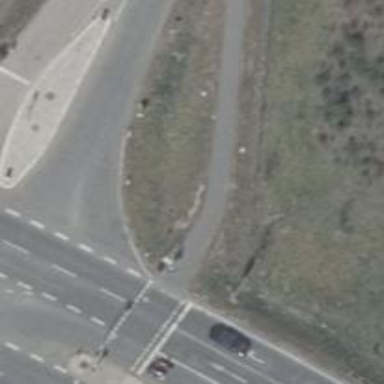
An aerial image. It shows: Asphalt path.